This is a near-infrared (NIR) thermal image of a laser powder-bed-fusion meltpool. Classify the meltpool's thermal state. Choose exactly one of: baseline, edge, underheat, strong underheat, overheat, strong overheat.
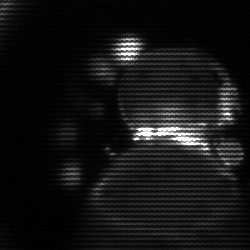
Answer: edge